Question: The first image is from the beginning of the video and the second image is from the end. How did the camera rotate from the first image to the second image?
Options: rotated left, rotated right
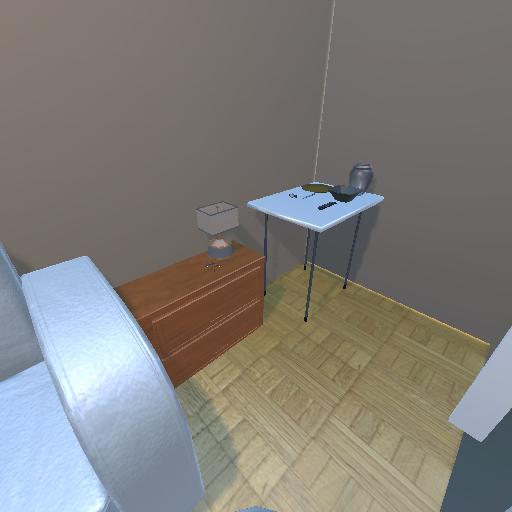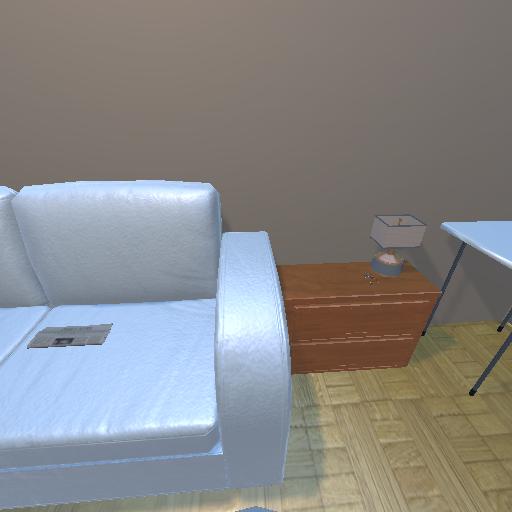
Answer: rotated left